Question: I appreciate your attention to my ask.
When I use the below java code to get information from google analytics, it shows just 10 values of pages...
Actually, the total page on my website is 37 pages and I would like to get total values from ga4.
I just started study programming 2 months ago.
Please help me to solve it.
'''
private void testUpdateGoogleAnalyticsApi() {
String ga4PropertyId = Container.config.getGa4PropertyId();
try (AlphaAnalyticsDataClient analyticsData = AlphaAnalyticsDataClient.create()) {
RunReportRequest request = RunReportRequest.newBuilder()
.setEntity(Entity.newBuilder().setPropertyId(ga4PropertyId))
.addDimensions(Dimension.newBuilder().setName("pagePath"))
.addMetrics(Metric.newBuilder().setName("screenPageViews"))
.addDateRanges(DateRange.newBuilder().setStartDate("2020-12-01").setEndDate("today")).build();
// Make the request
RunReportResponse response = analyticsData.runReport(request);
System.out.println("Report result:");
for (Row row : response.getRowsList()) {
System.out.printf("%s, %s%n", row.getDimensionValues(0).getValue(), row.getMetricValues(0).getValue());
}
} catch (IOException e) {
e.printStackTrace();
}
}
'''

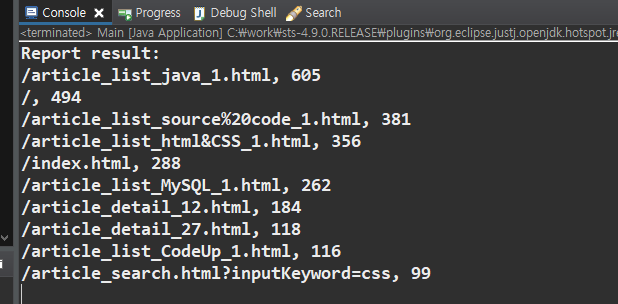
Answer: If the limit parameter in the RunReportRequest is unspecified, the RunReportResponse will contain only 10 rows. For this report, this means you will only see 10 pages paths in the API's report even though a larger number of pages (37) exist for your website.
The solution is to use the "setLimit" method on RunReportRequest's Builder. For example, please update the request's builder to the following to return up to 10,000 rows.
'''
RunReportRequest request = RunReportRequest.newBuilder()
.setEntity(Entity.newBuilder().setPropertyId(ga4PropertyId))
.addDimensions(Dimension.newBuilder().setName("pagePath"))
.addMetrics(Metric.newBuilder().setName("screenPageViews"))
.addDateRanges(DateRange.newBuilder().setStartDate("2020-12-01").setEndDate("today"))
.setLimit(10000L).build();
'''
There is documentation on this API's <URL>. Pagination specifies how many rows you would like to see in the response. In this case, the number of pages from your website.
The setLimit method controls the number of rows in the report response and is documented on <URL>.